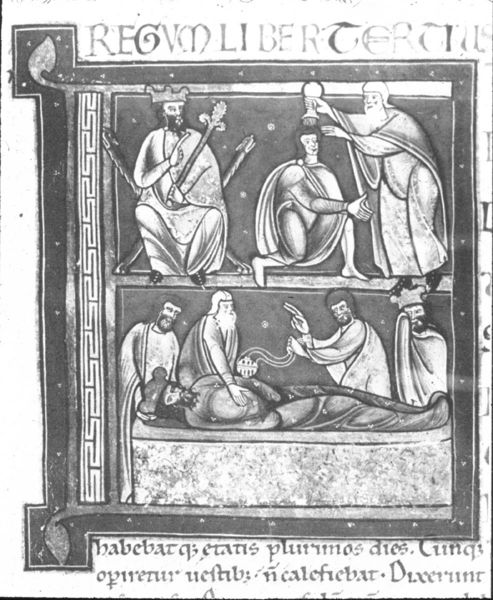
Titel: Giffard Bibel
Institution: Oxford, Bodleian Library
Schlagwörter: umhang, männer, mütze, leiche, tod, tot, trauer, wache, mantel, krone, renaissance, schrift, figuren, bischof, kaiser, könig, buch, druck, sterne, seite, text, buchstabe, buchstaben, initiale, arzt, salbung, pergament, begräbnis, bahre, grab, leichnam, freiheit, krankheit, mittelalter, krönung, priester, segen, segnung, weihrauch, aufgebahrt, seele, handschrift, zepter, latein, lateinisch, sarkophag, buchmalerei, regieren, minuskel, operation, b, karolingische minuskel, anfang und ende, regum, schwer lesbar